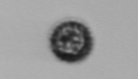
Label: Pseudochattonella_farcimen